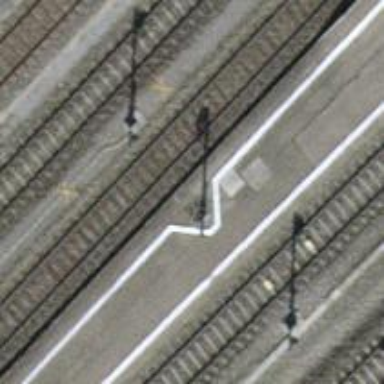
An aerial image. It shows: Railway signal.